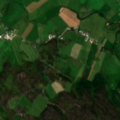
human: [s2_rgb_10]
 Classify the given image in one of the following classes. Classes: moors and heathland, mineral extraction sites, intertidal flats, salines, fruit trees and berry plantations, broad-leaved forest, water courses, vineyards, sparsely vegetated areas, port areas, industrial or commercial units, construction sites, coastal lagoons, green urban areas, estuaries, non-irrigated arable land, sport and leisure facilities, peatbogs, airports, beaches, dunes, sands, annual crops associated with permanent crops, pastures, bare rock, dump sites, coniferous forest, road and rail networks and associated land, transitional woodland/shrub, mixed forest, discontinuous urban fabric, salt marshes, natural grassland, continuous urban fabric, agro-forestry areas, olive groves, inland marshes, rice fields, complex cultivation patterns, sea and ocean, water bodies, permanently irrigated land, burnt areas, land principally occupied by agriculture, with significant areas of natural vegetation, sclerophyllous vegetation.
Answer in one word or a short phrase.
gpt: pastures, moors and heathland